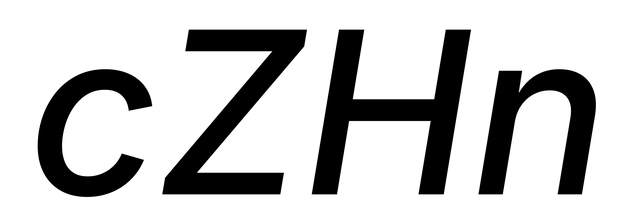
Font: Inter-Italic_Medium_Italic